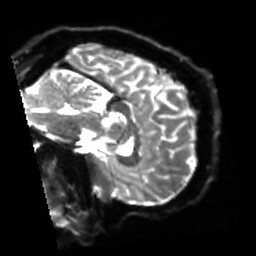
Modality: sbref
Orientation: sagittal
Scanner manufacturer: siemens
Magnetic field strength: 3 T
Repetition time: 4 s
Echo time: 0.0594 s